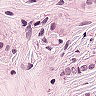
Metastatic tissue present: yes